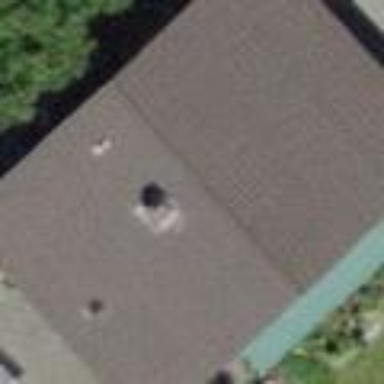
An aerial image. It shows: Gabled roof house.